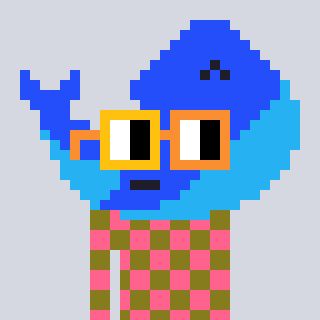
a pixel art character with square yellow and orange glasses, a whale-shaped head and a gunk-colored body on a cool background